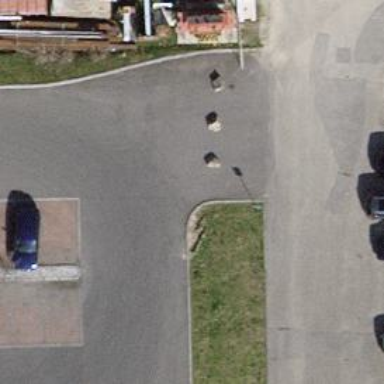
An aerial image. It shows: Asphalt parking aisle road for service vehicles.